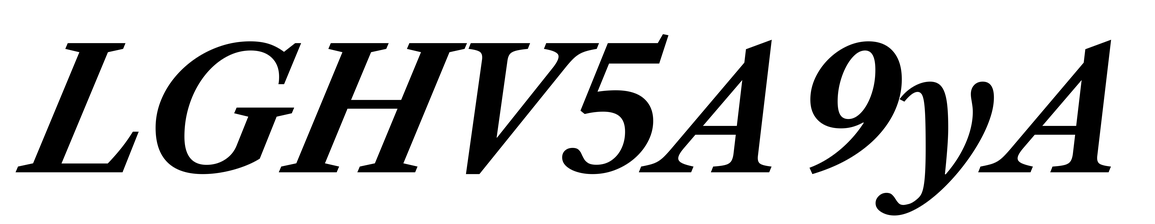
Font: LibreCaslonText-Italic_Bold_Italic